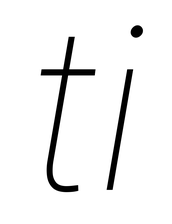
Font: Roboto-Italic_Thin_Italic